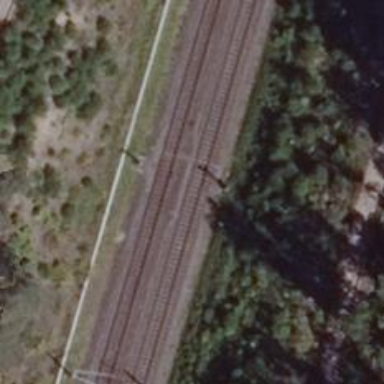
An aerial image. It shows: Railway signal.